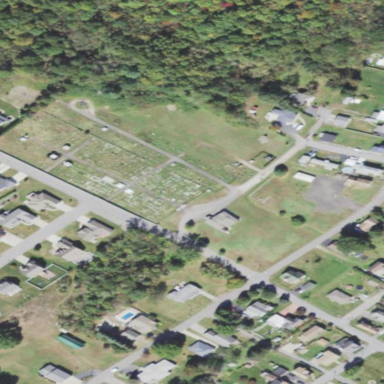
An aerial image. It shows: Cemetery.